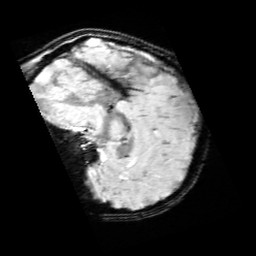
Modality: SWI
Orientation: sagittal
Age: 11
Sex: male
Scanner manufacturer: siemens
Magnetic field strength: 3 T
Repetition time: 0.027 s
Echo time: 0.02 s